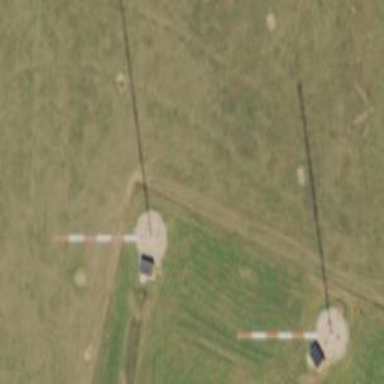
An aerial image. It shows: Mast tower used for communication.